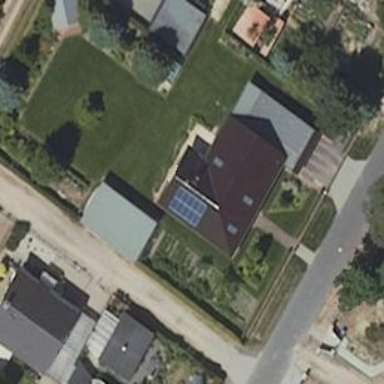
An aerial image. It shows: Simple house.